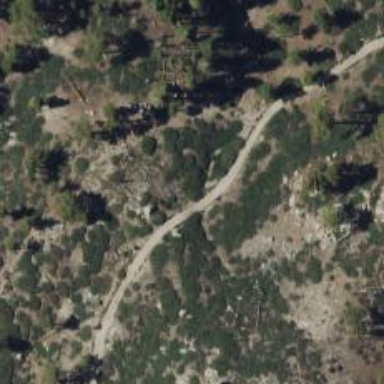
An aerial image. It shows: Path.